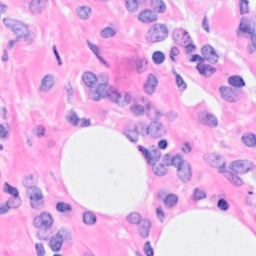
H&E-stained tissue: Breast